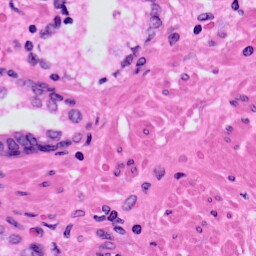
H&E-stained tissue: Prostate